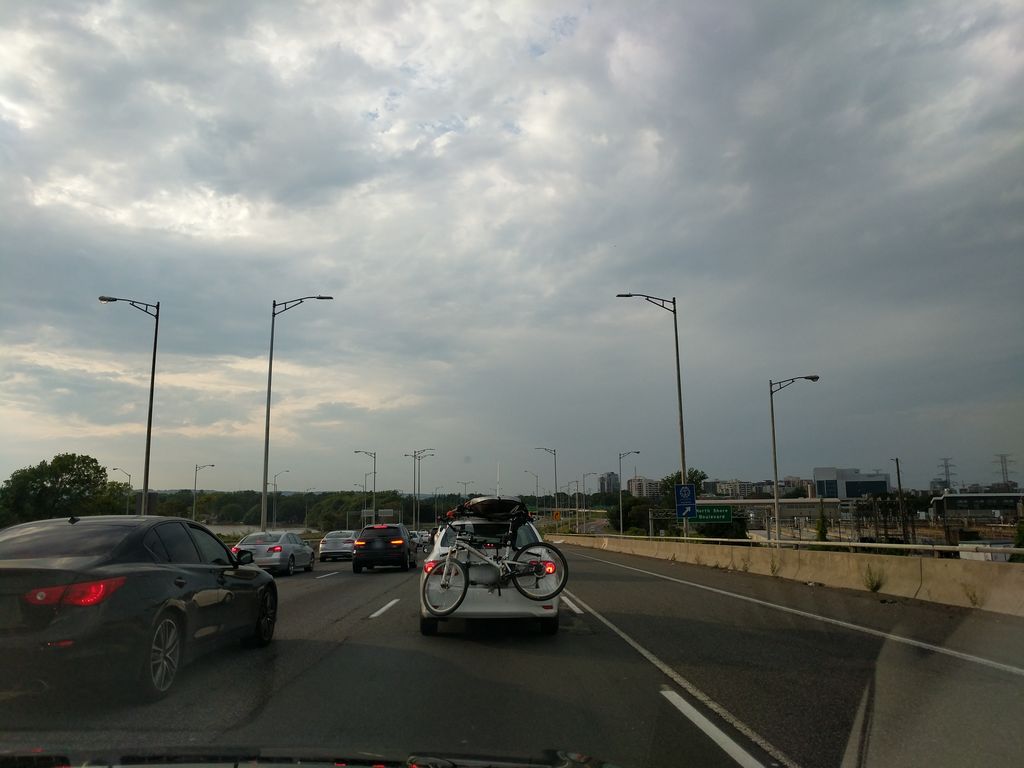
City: hamilton